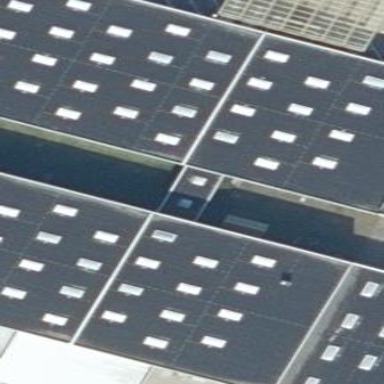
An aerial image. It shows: Industrial building with flat roof.